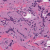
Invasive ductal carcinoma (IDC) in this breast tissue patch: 0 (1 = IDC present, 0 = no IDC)